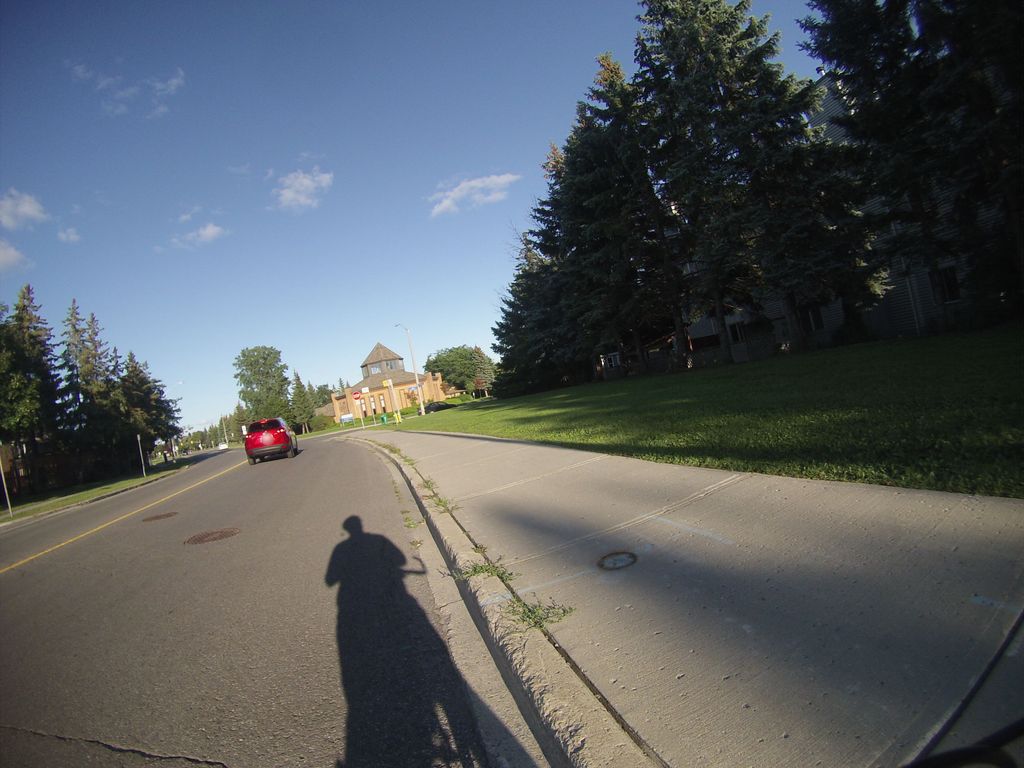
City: ottawa-gatineau